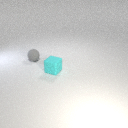
small gray rubber sphere to the left of small cyan rubber cube